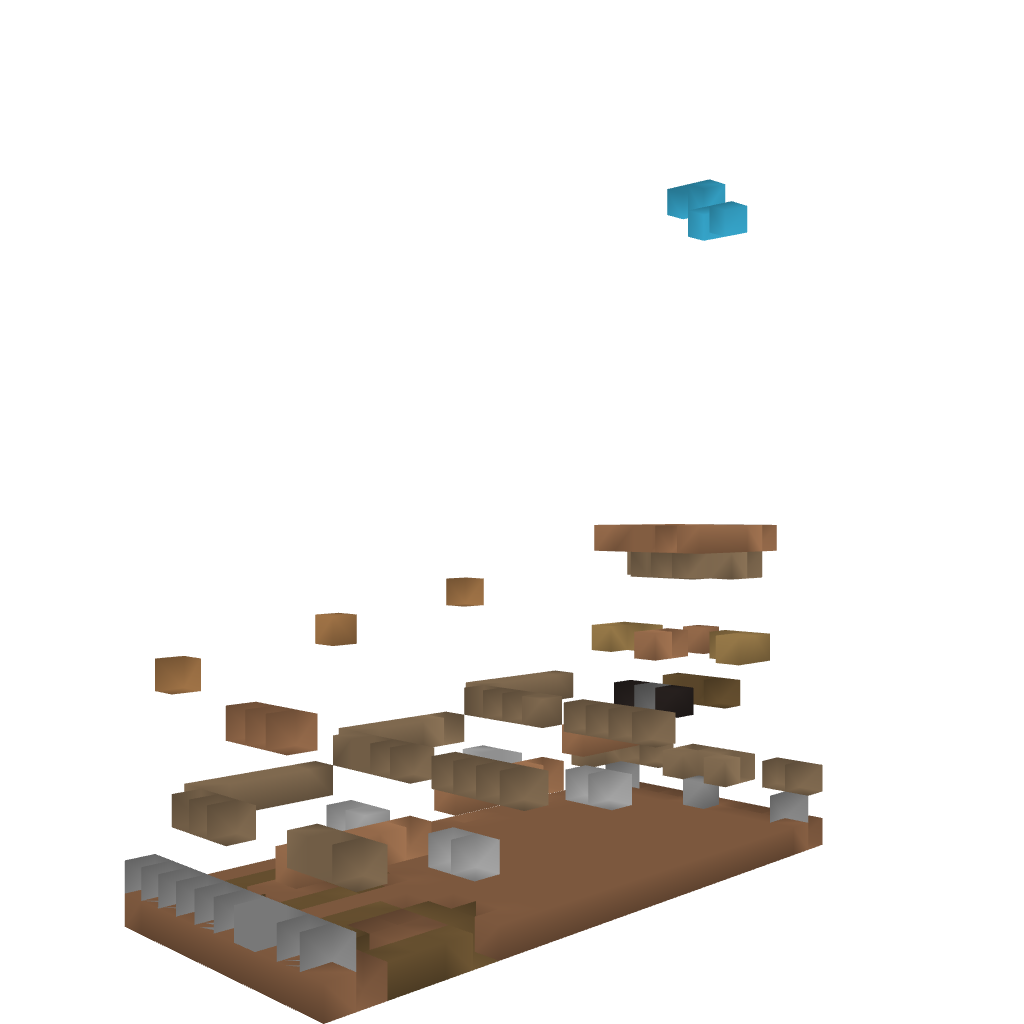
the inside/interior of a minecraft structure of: Veg Farm